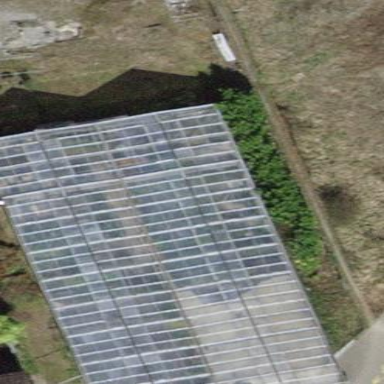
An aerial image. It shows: Greenhouse.